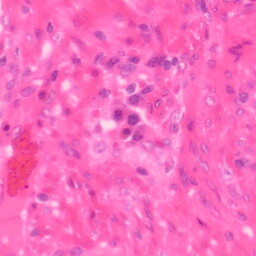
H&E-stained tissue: Colon